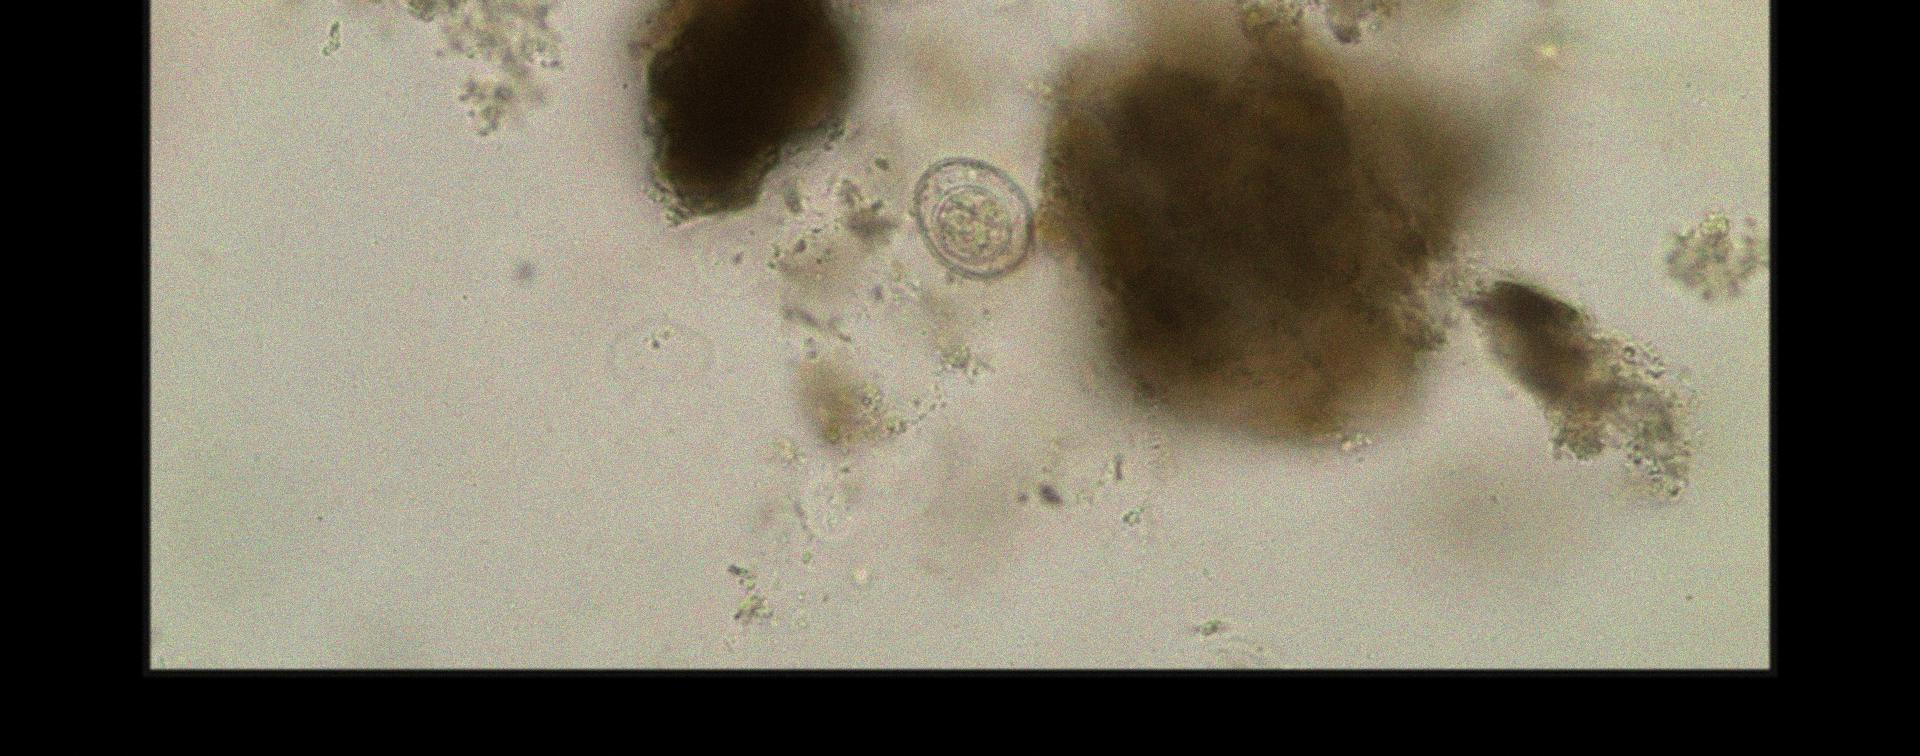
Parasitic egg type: Hymenolepis nana